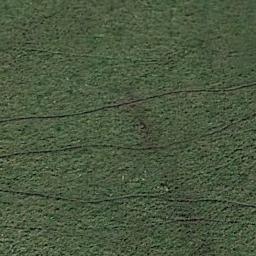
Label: meadow